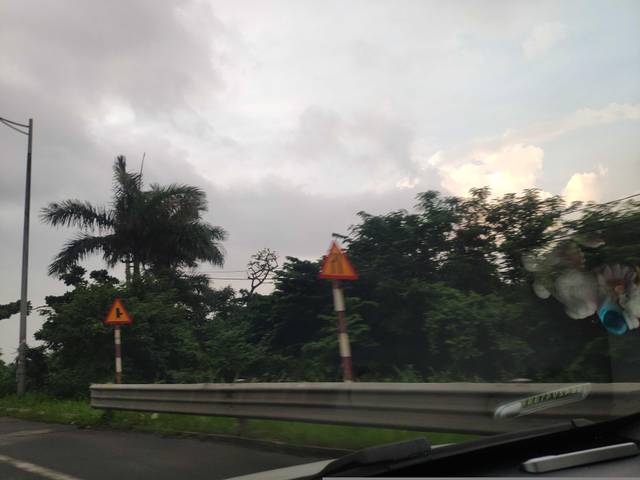
Region: Vietnam
Coordinates: 21.005, 105.924